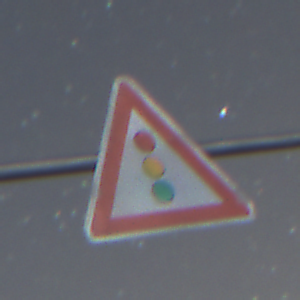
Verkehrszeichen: Lichtzeichenanlage
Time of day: Night
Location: Outdoor (Nature)
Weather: Clear
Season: NotSpecified
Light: Natural